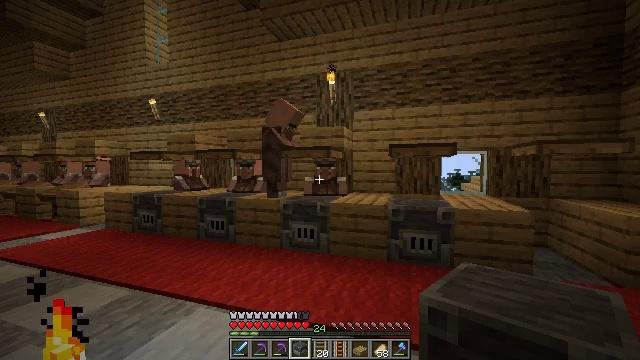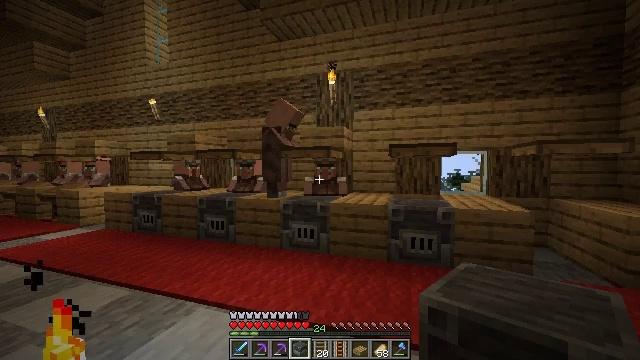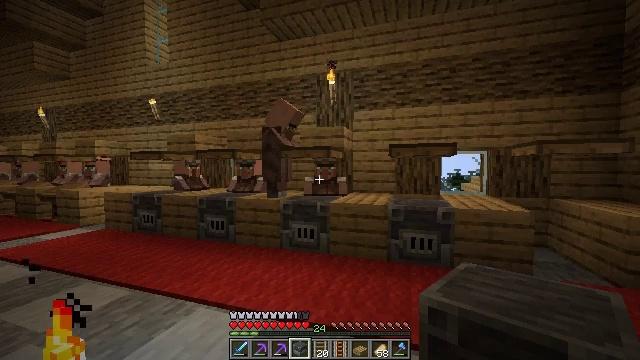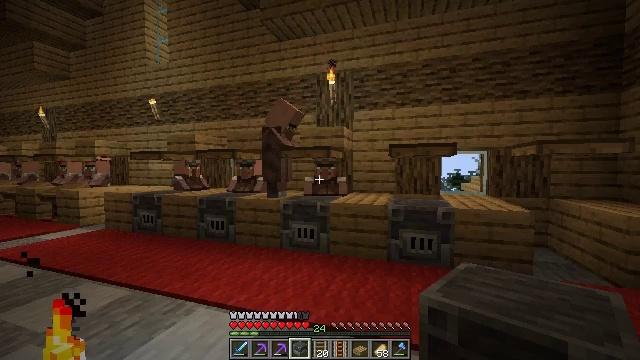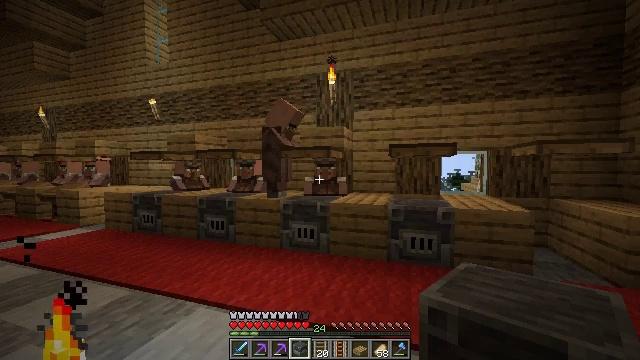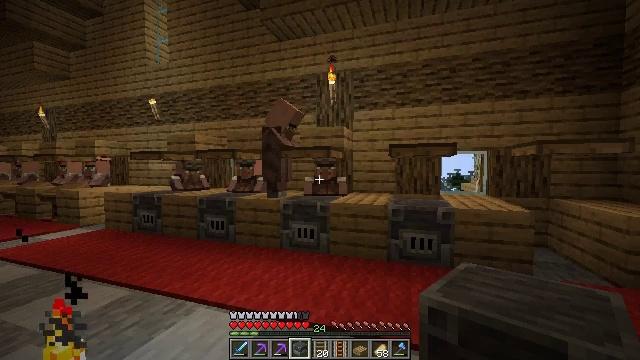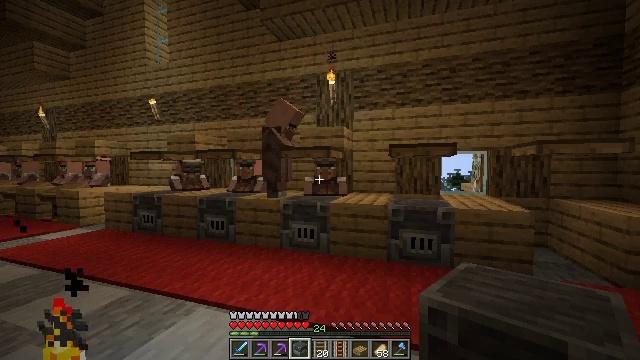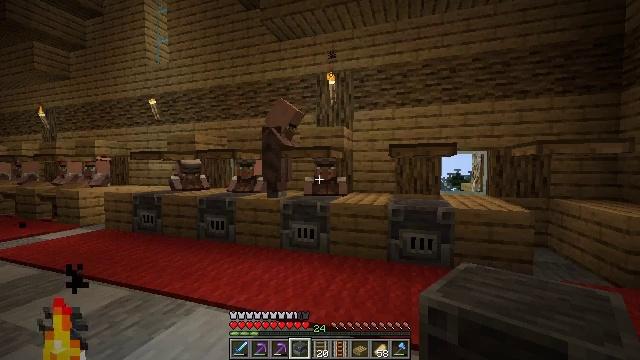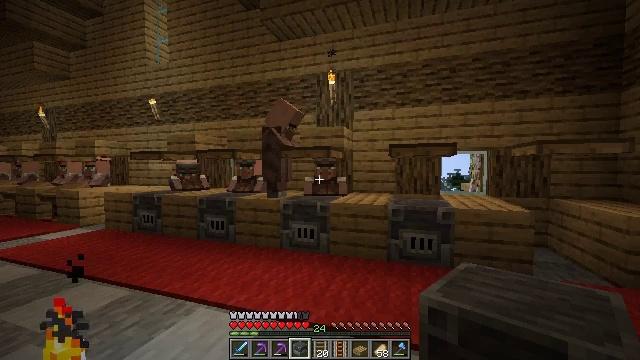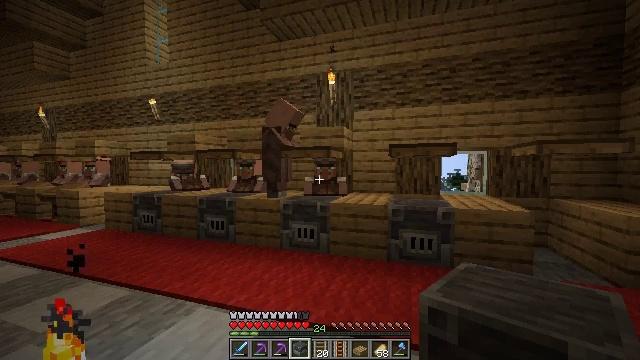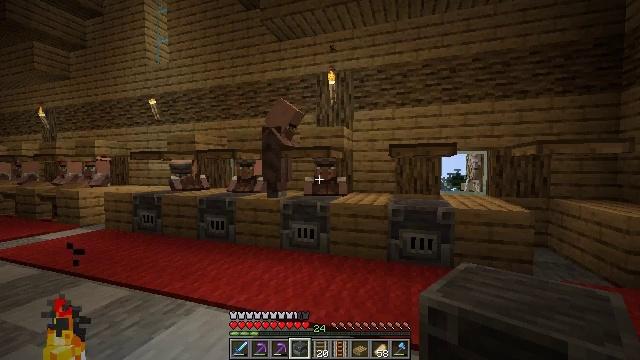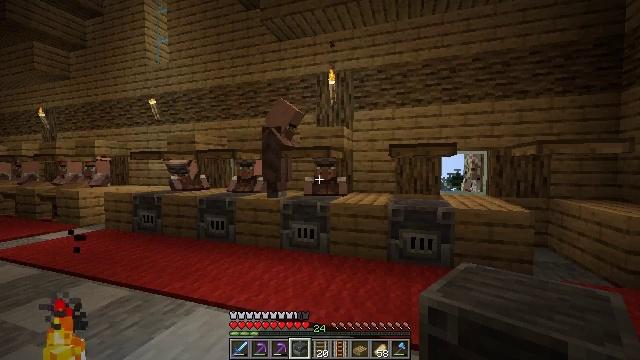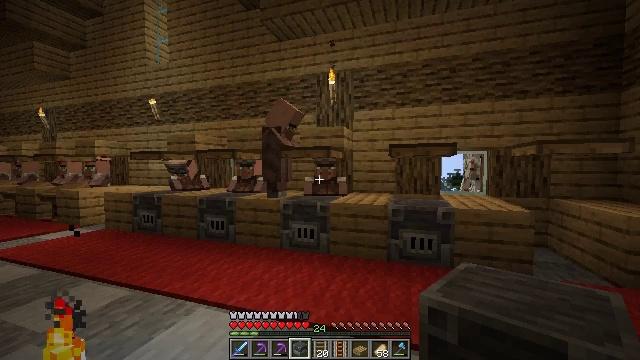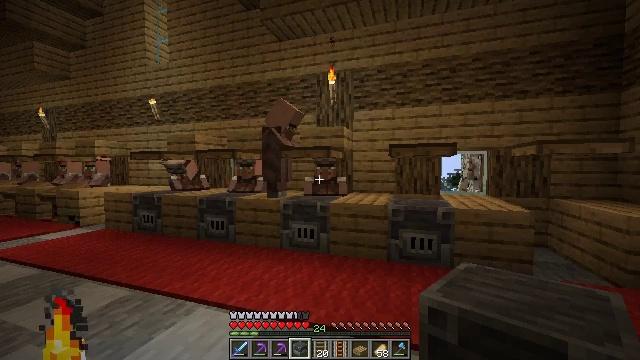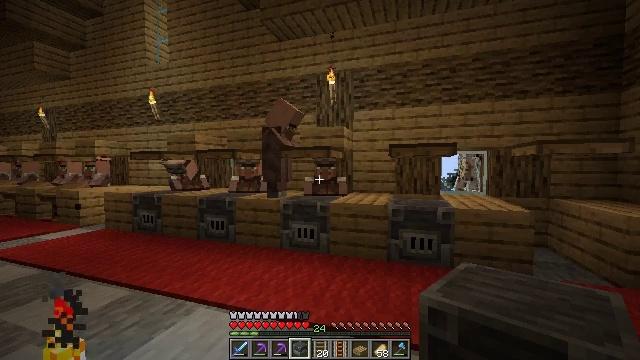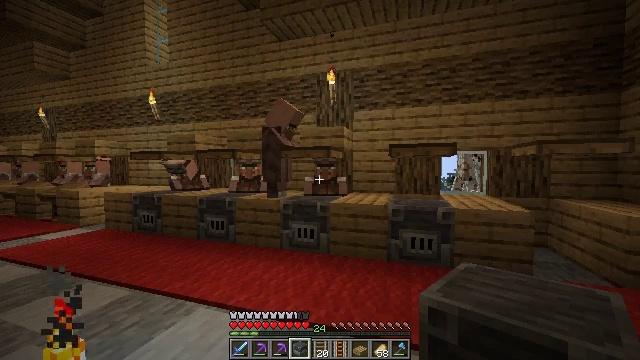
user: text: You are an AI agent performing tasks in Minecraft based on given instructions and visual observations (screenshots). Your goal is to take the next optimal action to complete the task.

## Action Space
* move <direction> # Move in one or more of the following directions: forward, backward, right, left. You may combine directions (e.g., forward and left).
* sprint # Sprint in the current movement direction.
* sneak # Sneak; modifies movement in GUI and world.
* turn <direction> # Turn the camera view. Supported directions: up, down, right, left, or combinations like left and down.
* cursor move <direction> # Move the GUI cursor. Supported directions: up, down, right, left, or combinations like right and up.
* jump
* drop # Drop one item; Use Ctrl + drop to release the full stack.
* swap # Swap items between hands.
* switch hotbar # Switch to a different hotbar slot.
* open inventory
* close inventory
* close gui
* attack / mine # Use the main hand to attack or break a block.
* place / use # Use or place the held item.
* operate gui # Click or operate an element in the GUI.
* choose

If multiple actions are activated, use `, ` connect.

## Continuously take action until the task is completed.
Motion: motion action
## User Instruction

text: Remove the oak trapdoor from its place.
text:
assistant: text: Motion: no_op
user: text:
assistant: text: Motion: no_op
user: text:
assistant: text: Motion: no_op
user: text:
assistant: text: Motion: no_op
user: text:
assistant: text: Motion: no_op
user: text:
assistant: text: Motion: no_op
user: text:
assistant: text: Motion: no_op
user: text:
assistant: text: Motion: no_op
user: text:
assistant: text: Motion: no_op
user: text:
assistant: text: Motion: no_op
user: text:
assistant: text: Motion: no_op
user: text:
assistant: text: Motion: no_op
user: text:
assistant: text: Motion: no_op
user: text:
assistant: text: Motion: no_op
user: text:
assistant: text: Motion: no_op
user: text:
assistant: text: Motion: no_op
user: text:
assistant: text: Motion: no_op
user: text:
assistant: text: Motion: no_op
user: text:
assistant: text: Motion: no_op
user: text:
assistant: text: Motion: no_op
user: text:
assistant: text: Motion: no_op
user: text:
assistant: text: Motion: no_op
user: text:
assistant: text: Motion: no_op
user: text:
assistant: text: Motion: no_op
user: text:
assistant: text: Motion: no_op
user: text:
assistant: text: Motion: no_op
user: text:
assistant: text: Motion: no_op
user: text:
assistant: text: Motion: no_op
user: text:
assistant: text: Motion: no_op
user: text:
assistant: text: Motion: no_op